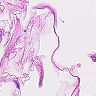
Metastatic tissue present: no